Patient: sex F, age 43
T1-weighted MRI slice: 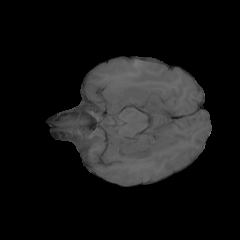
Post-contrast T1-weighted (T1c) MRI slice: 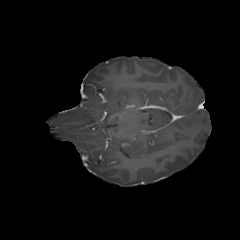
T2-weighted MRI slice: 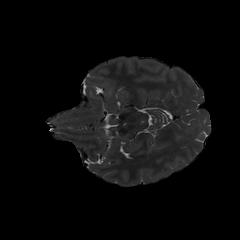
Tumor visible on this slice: no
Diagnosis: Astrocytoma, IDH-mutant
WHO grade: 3